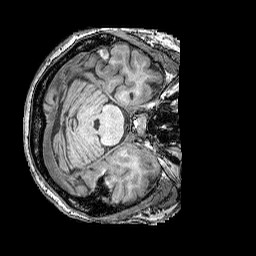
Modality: T1w
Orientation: axial
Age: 61
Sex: female
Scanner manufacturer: siemens
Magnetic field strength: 3 T
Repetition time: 2.25 s
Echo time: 0.00415 s